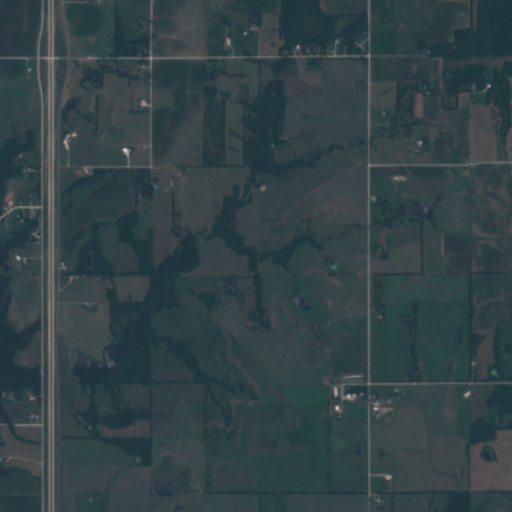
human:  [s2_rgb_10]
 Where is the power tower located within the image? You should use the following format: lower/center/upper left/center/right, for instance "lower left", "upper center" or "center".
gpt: The power tower is located in the upper of the image.
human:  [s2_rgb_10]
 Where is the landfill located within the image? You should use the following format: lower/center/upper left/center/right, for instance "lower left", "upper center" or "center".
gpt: There is no landfill in the image.